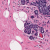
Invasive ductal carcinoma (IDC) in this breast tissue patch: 0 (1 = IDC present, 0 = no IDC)